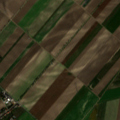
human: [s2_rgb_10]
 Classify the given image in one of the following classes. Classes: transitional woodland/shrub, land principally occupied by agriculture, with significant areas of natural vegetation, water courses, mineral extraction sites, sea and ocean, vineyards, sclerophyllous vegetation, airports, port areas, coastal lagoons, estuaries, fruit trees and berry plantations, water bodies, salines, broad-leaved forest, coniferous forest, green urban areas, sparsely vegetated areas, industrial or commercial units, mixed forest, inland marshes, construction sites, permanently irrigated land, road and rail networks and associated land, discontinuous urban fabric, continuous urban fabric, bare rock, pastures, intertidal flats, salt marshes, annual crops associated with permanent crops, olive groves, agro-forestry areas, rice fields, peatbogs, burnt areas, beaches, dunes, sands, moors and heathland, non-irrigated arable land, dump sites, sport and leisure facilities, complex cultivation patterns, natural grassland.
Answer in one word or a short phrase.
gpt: discontinuous urban fabric, non-irrigated arable land